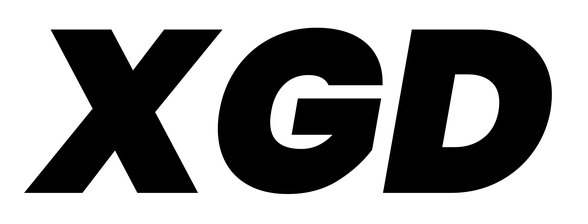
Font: Poppins-BlackItalic